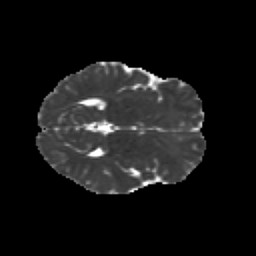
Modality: MD
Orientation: axial
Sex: female
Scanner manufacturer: siemens
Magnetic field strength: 3 T
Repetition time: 5 s
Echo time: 0.071 s